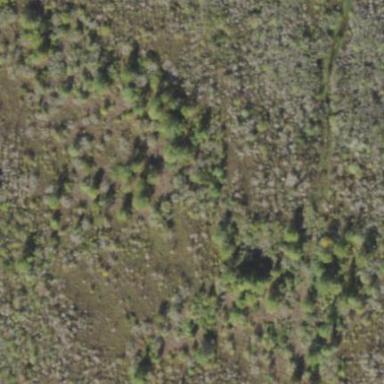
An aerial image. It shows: Woodland with needle-leaved trees.